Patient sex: F
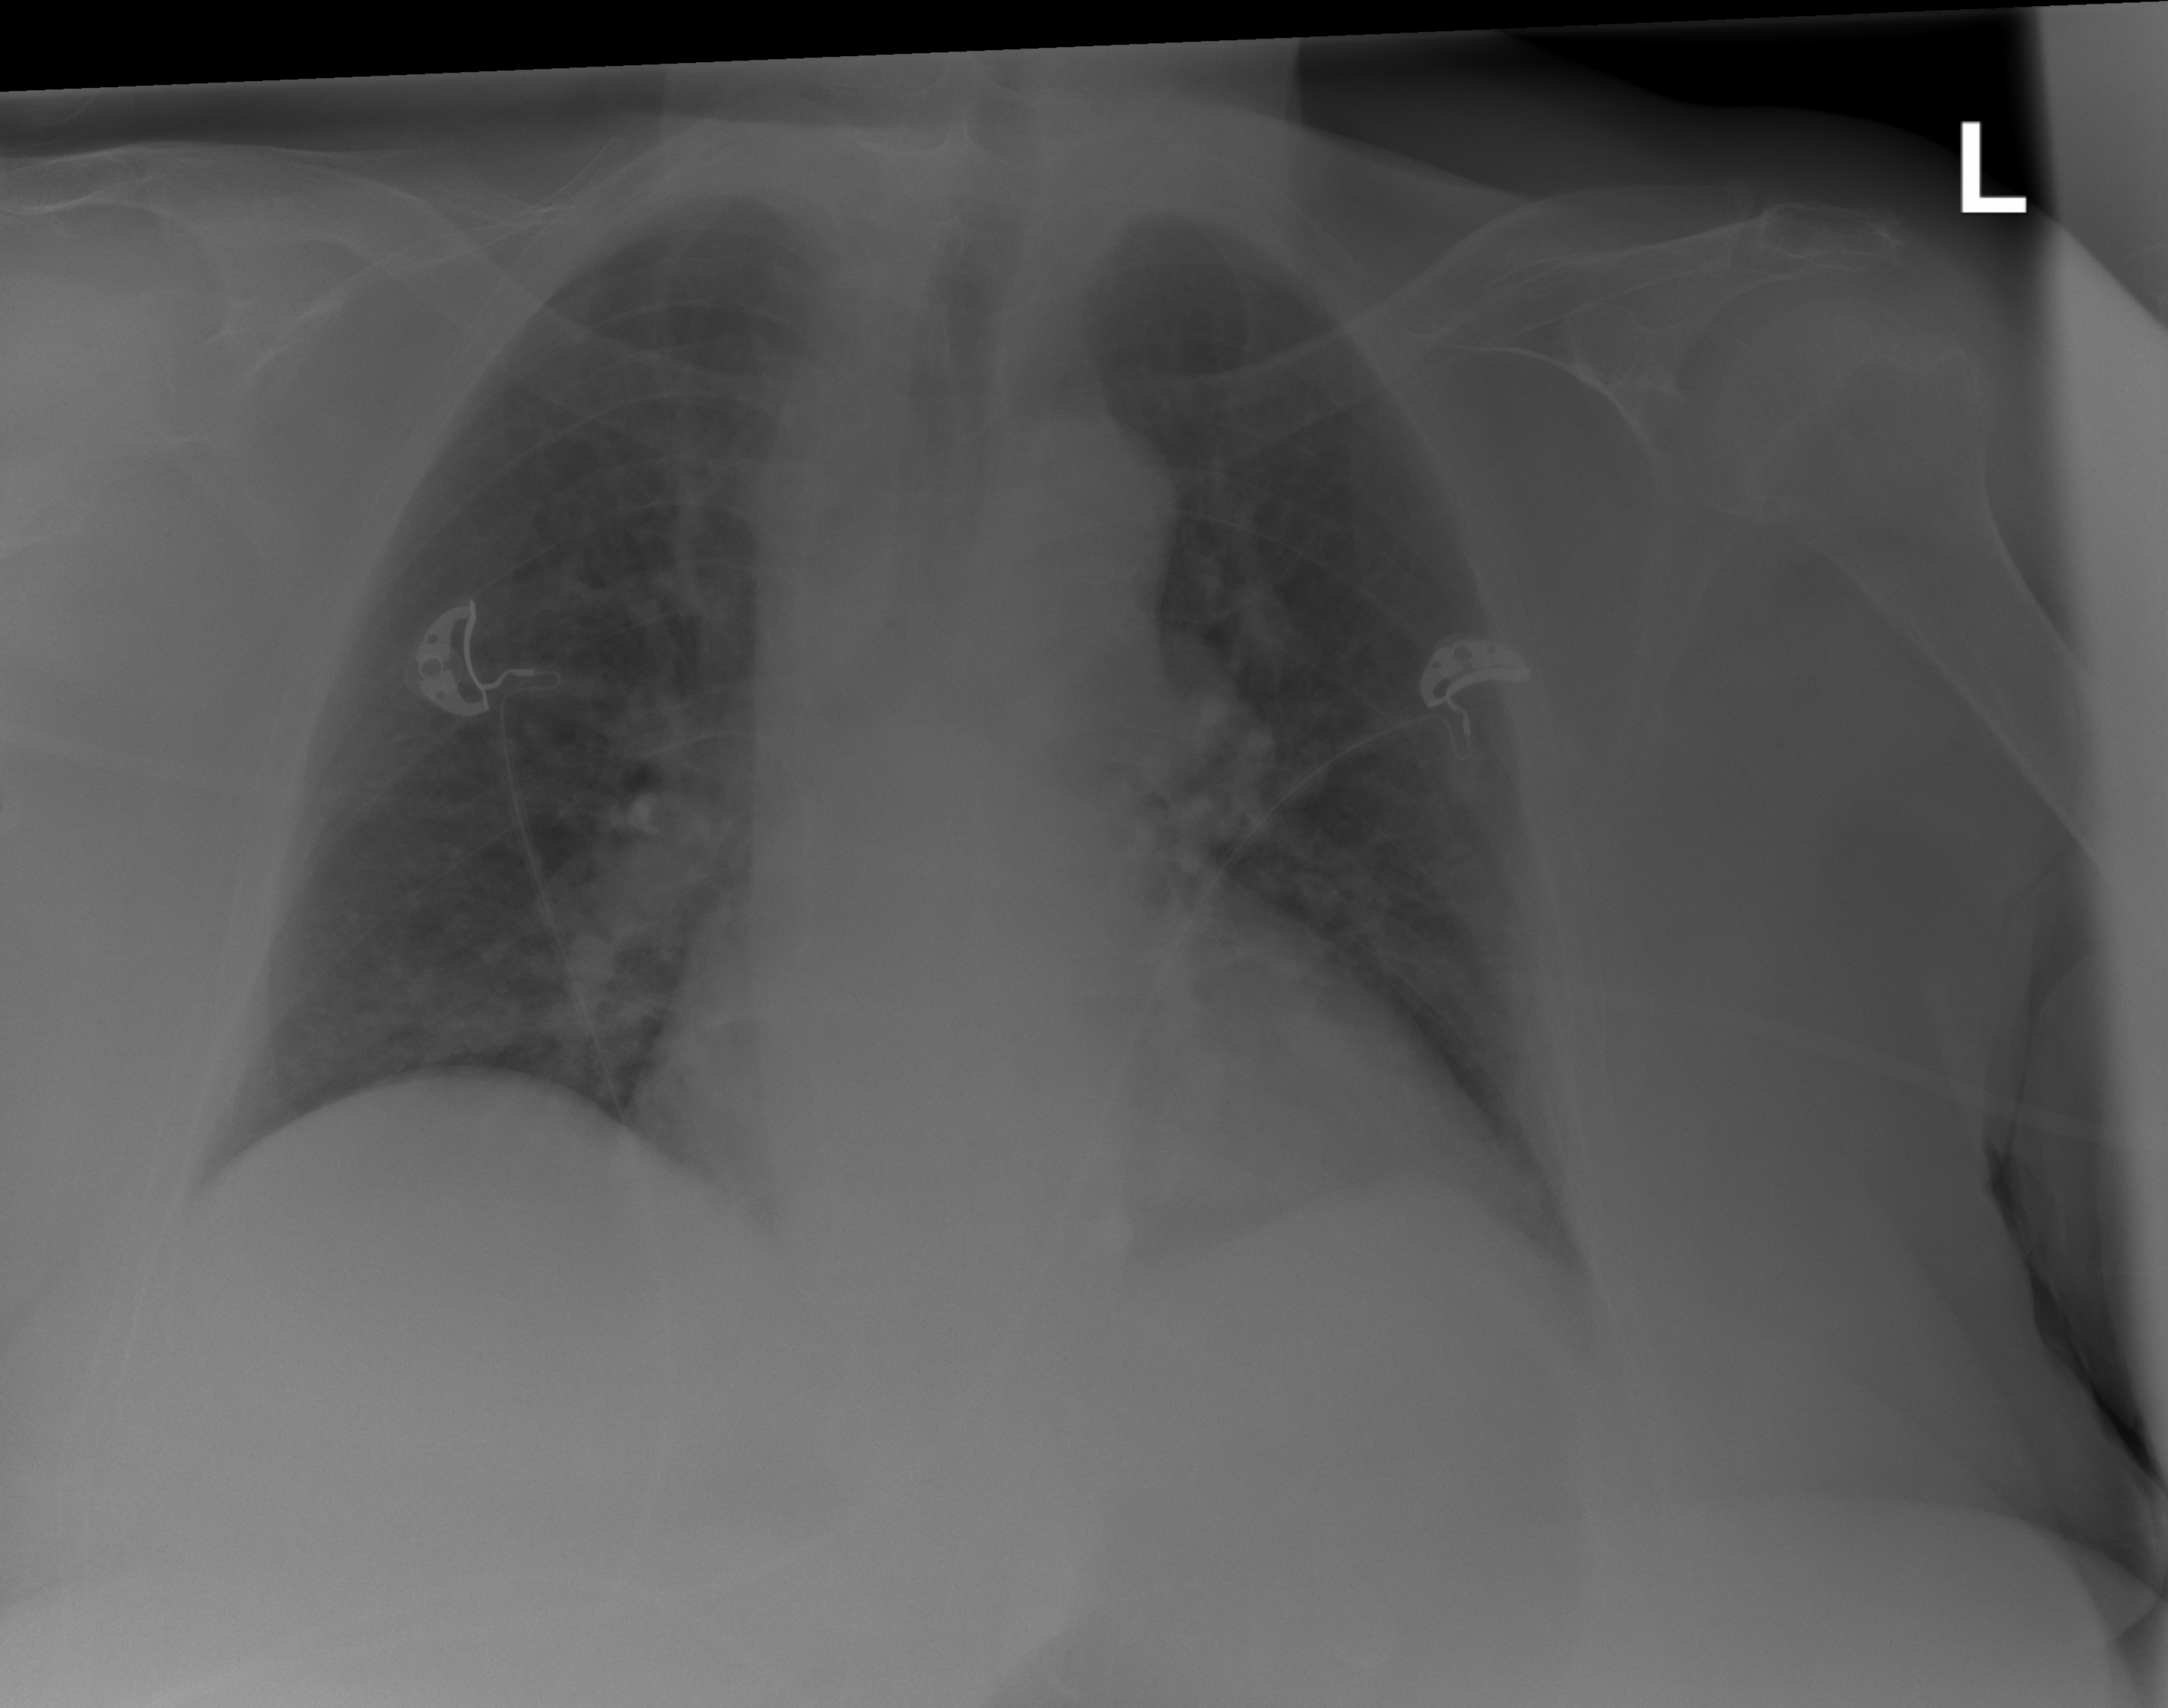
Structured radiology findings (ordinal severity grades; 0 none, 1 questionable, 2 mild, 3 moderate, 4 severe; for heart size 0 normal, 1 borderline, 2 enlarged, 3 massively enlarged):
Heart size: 0
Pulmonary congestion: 1
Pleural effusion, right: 0
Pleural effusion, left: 0
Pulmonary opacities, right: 0
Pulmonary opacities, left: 0
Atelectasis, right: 0
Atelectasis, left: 0